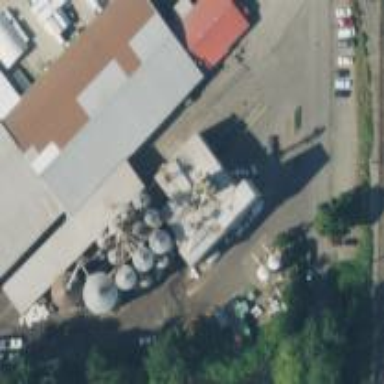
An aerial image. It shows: Silo.